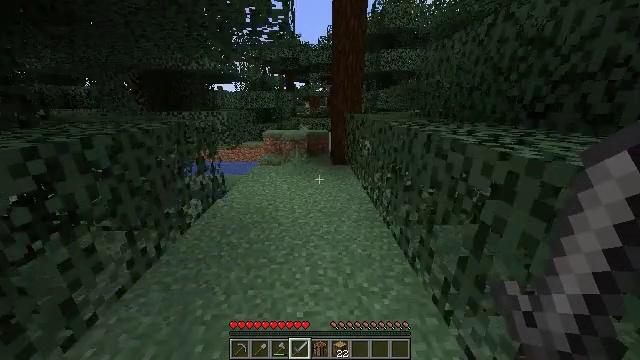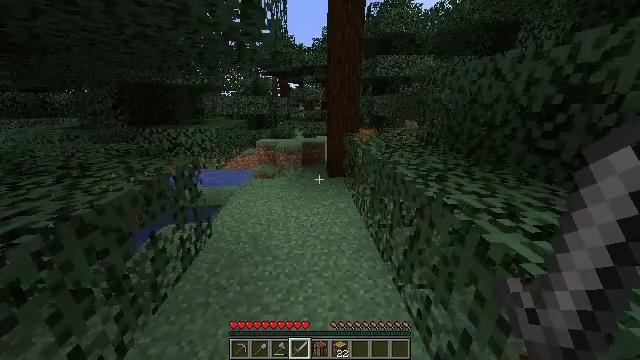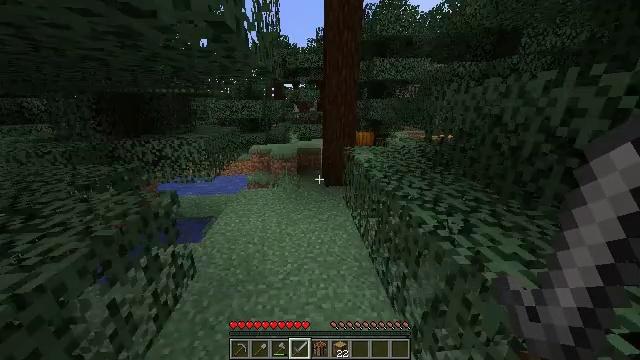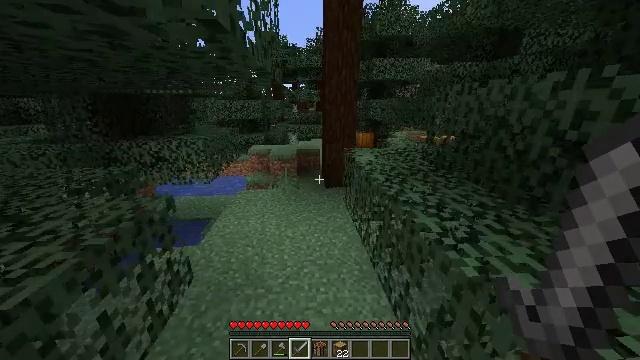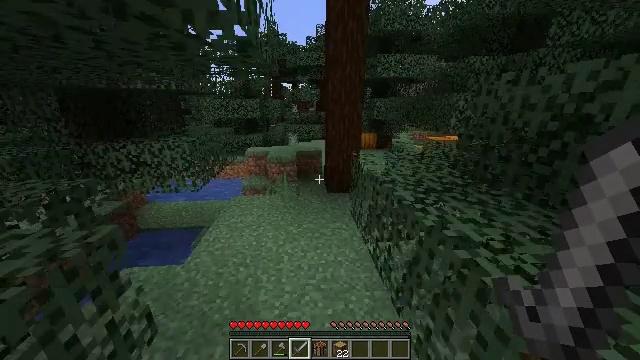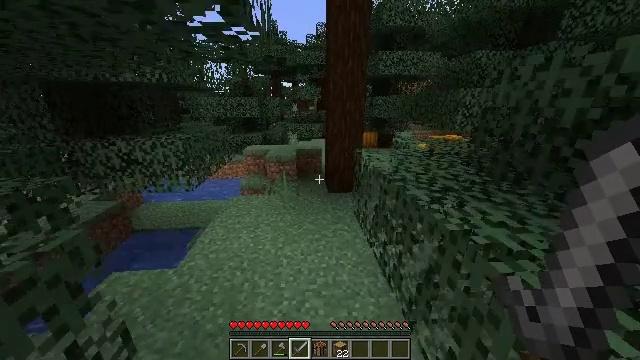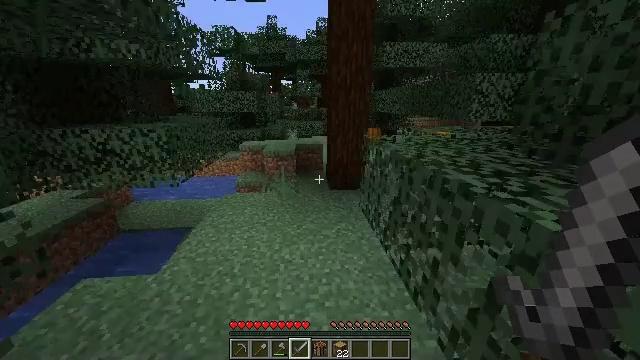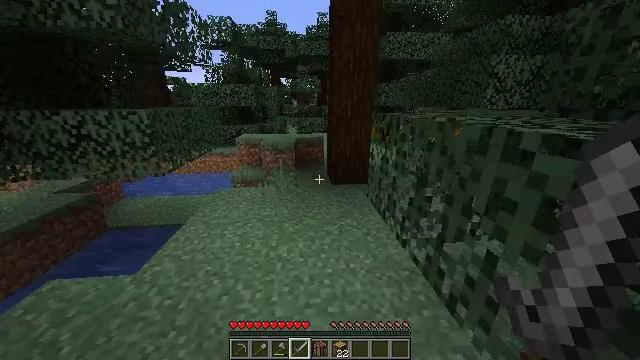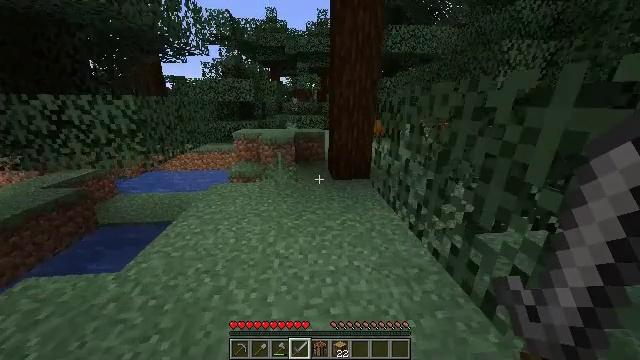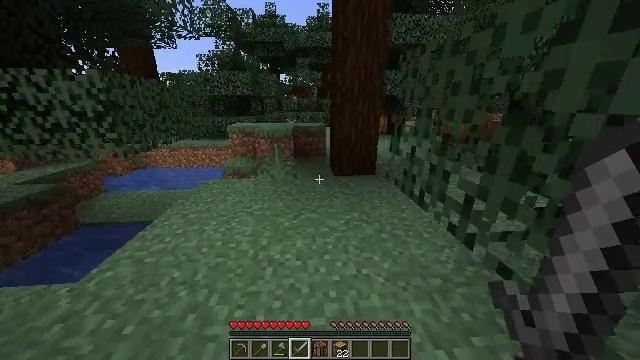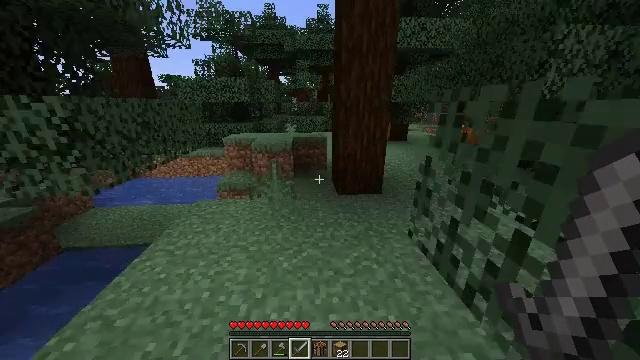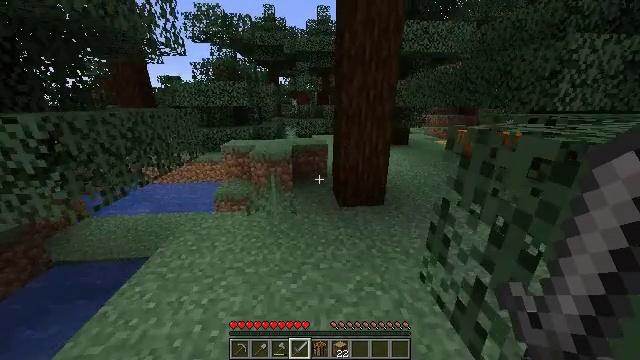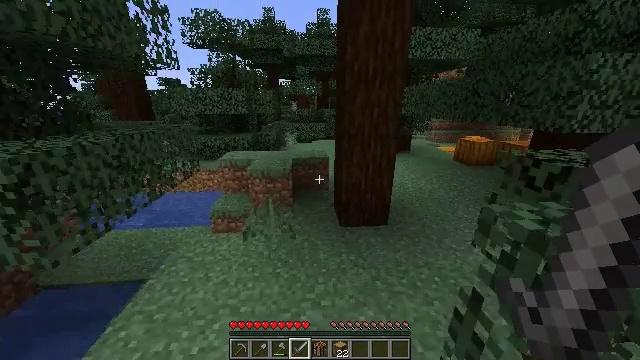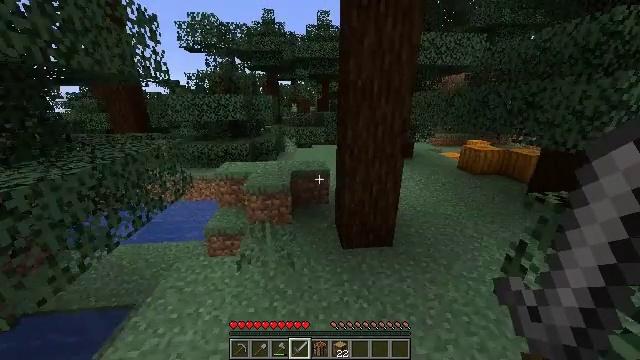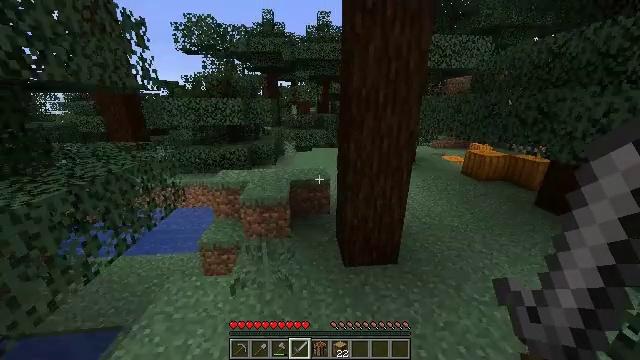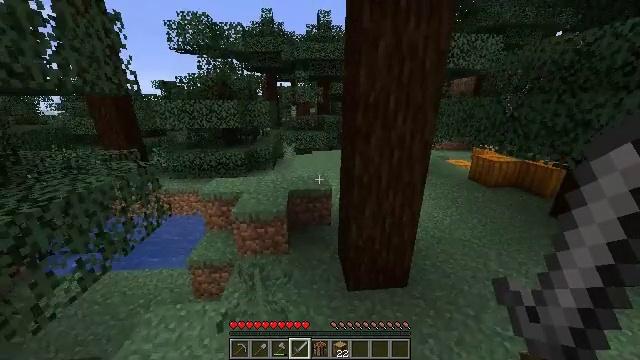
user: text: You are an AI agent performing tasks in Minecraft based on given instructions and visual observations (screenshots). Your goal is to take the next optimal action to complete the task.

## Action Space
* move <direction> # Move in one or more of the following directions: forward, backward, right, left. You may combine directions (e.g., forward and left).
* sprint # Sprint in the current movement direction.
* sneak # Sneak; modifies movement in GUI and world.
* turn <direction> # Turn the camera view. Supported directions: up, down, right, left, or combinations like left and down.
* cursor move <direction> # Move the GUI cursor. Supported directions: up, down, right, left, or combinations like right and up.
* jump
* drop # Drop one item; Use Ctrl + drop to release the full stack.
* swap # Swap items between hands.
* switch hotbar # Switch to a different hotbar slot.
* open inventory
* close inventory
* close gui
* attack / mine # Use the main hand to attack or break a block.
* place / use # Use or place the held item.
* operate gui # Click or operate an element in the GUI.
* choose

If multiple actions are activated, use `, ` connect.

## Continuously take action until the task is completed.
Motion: motion action
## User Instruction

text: Gather sweet berries from the bush.
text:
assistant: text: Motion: move forward, sprint, turn right, jump
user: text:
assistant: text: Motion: move forward, sprint, turn right, jump
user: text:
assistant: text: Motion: move forward, sprint, jump
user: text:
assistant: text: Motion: move forward, sprint, jump
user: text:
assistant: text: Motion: move forward, sprint, jump
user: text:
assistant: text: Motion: move forward, sprint, jump
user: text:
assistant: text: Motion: move forward, sprint, jump
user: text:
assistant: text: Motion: move forward, sprint, jump
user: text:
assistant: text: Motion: move forward, sprint, jump
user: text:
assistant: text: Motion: move forward, sprint, jump
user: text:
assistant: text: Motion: move forward, sprint, jump
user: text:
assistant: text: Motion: move forward, sprint, jump
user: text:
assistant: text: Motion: move forward, sprint, jump
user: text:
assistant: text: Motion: move forward, sprint, jump
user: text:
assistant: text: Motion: move forward, sprint, jump
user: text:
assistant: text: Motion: move forward, sprint, jump
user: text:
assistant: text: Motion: move forward, sprint, jump
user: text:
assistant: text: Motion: move forward, sprint, jump
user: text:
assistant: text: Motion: move forward, sprint, jump
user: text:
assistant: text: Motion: move forward, sprint, jump
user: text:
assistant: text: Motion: move forward, sprint, jump
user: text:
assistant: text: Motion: move forward, sprint, jump
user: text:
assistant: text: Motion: move forward, sprint, jump
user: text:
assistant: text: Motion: move forward, sprint, jump
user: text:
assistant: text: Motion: move forward, sprint, turn right, jump
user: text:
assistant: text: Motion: move forward, sprint, turn right, jump
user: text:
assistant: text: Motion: move forward, sprint, turn right and down, jump
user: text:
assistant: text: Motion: move forward, sprint, turn right and down, jump
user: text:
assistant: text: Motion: move forward, sprint, turn right, jump
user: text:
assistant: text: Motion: move forward, sprint, turn right, jump